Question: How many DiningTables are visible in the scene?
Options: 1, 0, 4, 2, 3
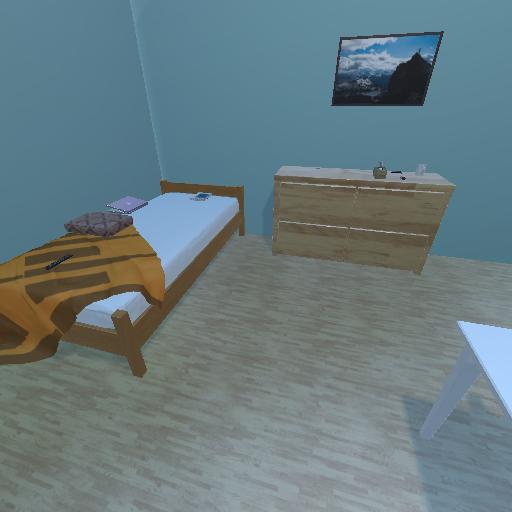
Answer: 1